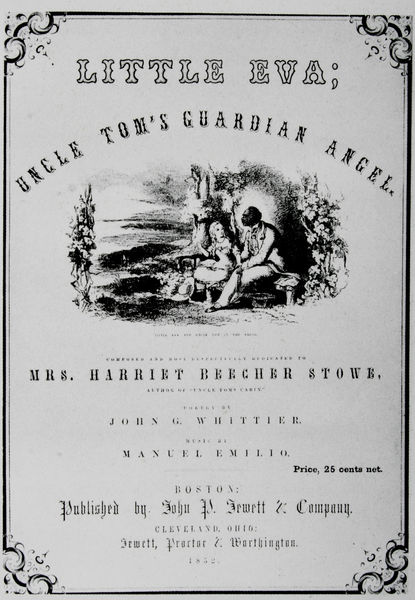
Titel: Uncle Tom and Little Eva
Künstler: Baker and Smith
Schlagwörter: baum, mann, meer, wasser, weiß, bäume, landschaft, menschen, mädchen, see, sitzen, frau, grau, schwarz, szene, zeichnung, haus, gespräch, muster, ornament, bibel, geschichte, rahmen, bild, natur, hütte, sitzend, kind, paar, blatt, pflanzen, theater, england, umrandung, engel, garten, ranken, schrift, papier, leiste, bogen, grafik, graphik, idylle, amerika, werbung, bank, rand, vorführung, bordüre, floral, verzierung, adam, eva, neger, schwarze, buch, druck, schwarzweiss, radierung, stich, titel, illustration, text, plakat, überschrift, autor, literatur, angel, titelblatt, genreszene, kopie, buchdruck, buchseite, buchtitel, cover, umschlag, verziert, vorderseite, poster, titelseite, ecken, liebespaar, schwarzer, mensche, märchen, usa, urkunde, schutzengel, kupferstich, preis, laube, verlag, flugblatt, englisch, zierleiste, kapitel, eintritt, drucl, fran, druckschrift, vignette, tom, stowe, layout, farbiger, roman, washington, lesebuch, onkel, sklaverei, print, onkel tom, apartheid, beecher stowe, boston, erscheinungsdatum, erstausgabe, guardian, guardian angel, harriet, harriet beecher stowe, herriet beecher stowe, john whittier, kleine eva, little, little eva, mississippi, mrs. harriet, mrs. harriet beecher, onkel toms hütte, preisangabe, publikation, rassentrennung, schmutzumschlag, schwarzen, tom', uncle, uncle tom, uncle tom' guardian angel, uncle tom´s guardian angel, stow, whittier, emilio, beecher, titelkupfer